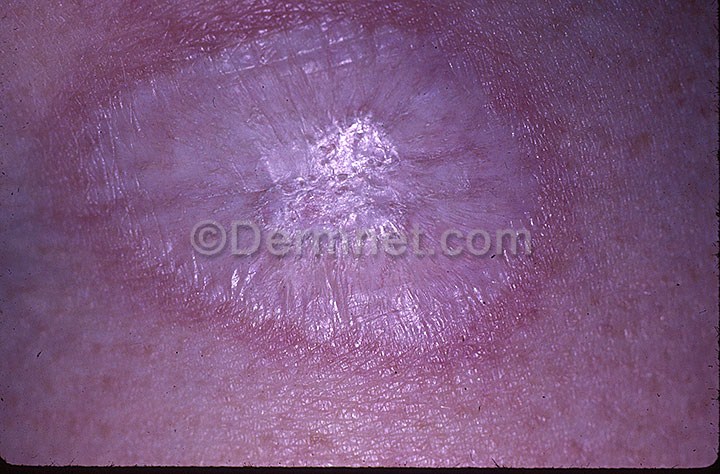
Disease: Psoriasis pictures Lichen Planus and related diseases